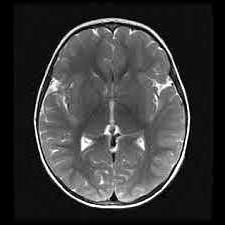
Label: notumor